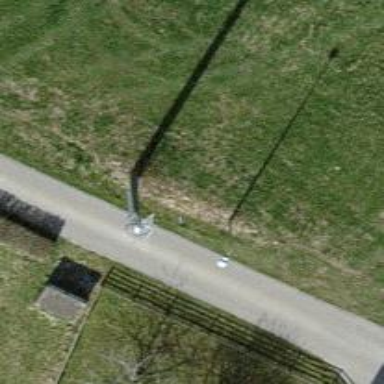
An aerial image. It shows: Communication mast tower.